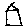
Label: house